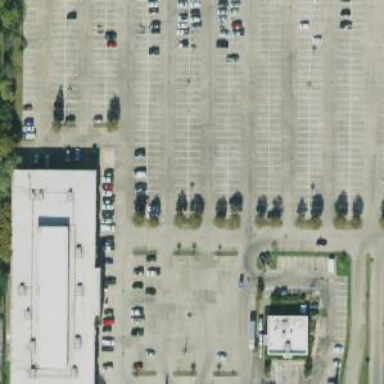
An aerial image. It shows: Parking space is available.